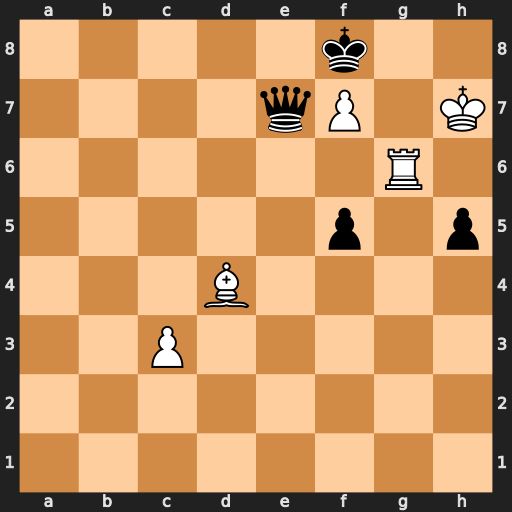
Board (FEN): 5k2/4qP1K/6R1/5p1p/3B4/2P5/8/8
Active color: w
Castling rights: -
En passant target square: -
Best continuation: Rg8+ Kxf7 Rg7+ Ke6 Rxe7+